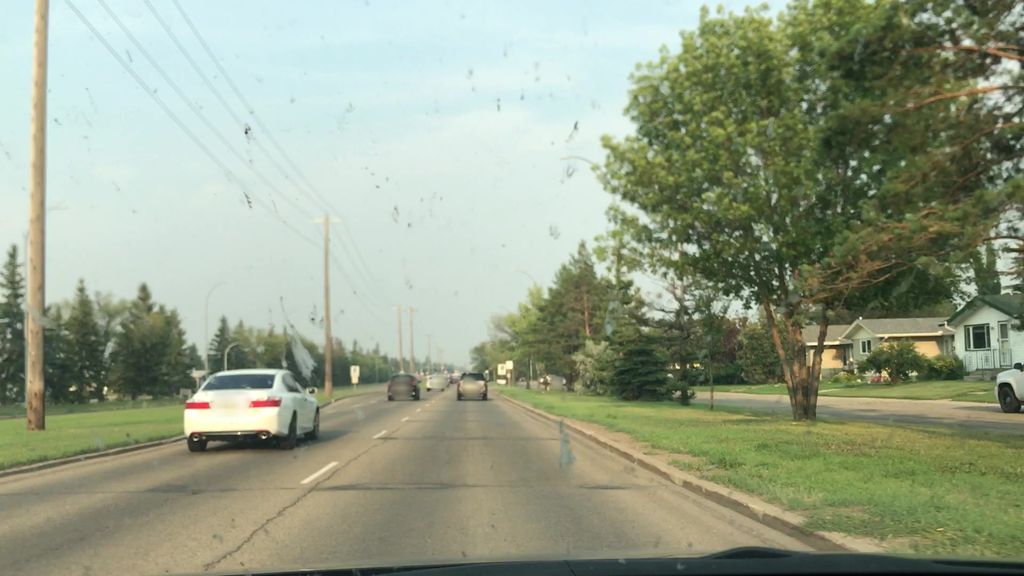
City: edmonton